Question: Take a look a this sample HTML (a dumbed-down version of my project):
'''
<!DOCTYPE html>
<html>
<head>
<style>
.pagewrapper {
width: 960px;
height: 768px;
margin: auto;
border: 1px solid green;
border-radius: 3px 3px 3px 3px;
box-shadow: 2px 2px 2px 2px rgb(0, 153, 51);
}
.pagewrapperImg {
background: url("http://www.ucl.ac.uk/news/news-articles/1213/muscle-fibres-heart.jpg");
background-size: 100% 100%;
}
</style>
</head>
<body style="overflow: scroll;">
<div style="right: 0px; bottom: 0px; width: 100%; height: 100%; position: absolute; left: 0px; top: 0px;">
<div style="position: absolute; left: 0px; top: 0px; right: 0px; bottom: 0px;">
<div class="pagewrapper pagewrapperImg" style="position: absolute; left: 0px; top: 0px; right: 0px; bottom: 0px;">
</div>
</div>
</div>
</body>
</html>
'''
This is suppose to produce a centered div with a background image. When the window is resized, it should overflow with scrollbars. This works fine on Firefox, but on IE and chrome, it clips the top of the div, as shown in the image.

Why is this happening, and how can I fix this?
: Let me point out that in the full project, there are UI elements in this div, and they get clipped too (it's not just the image)
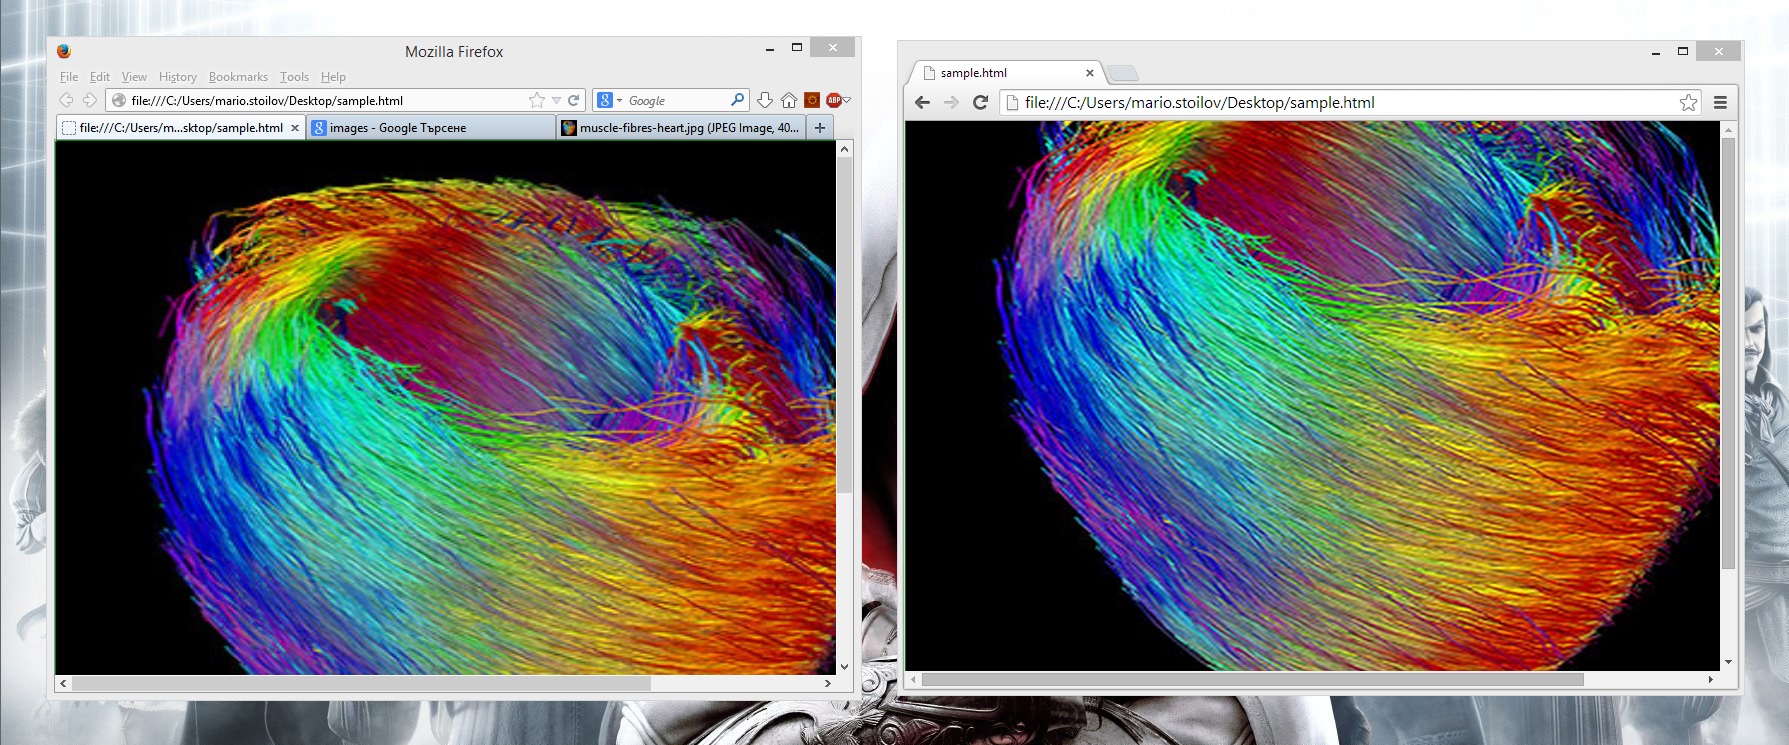
Answer: in '.pagewrapperImg' add
'''
background-position:center center;
'''
and please please please....dont use 'inline' styles!!
<URL>